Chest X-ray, AP view. Patient: 45 years old, sex M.
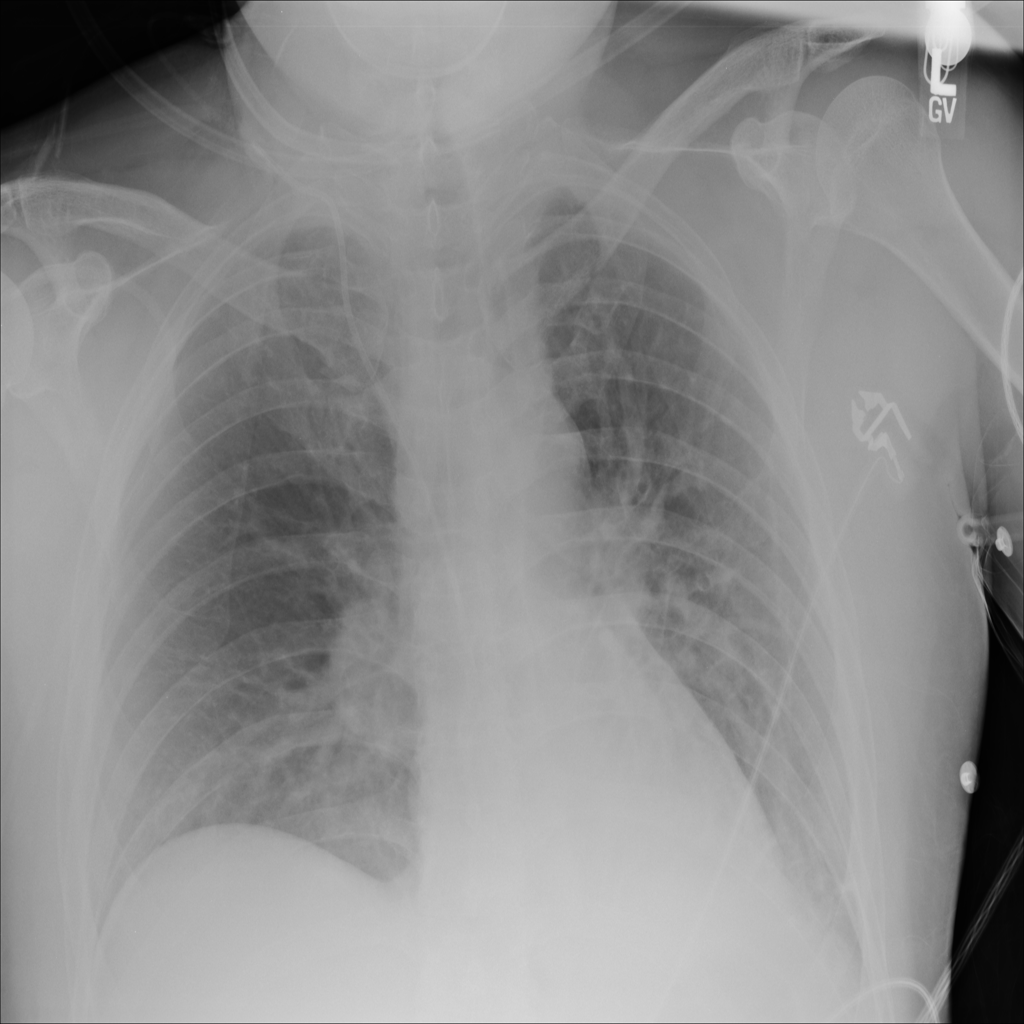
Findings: Atelectasis